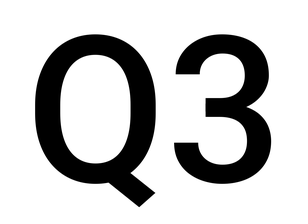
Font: Roboto_Medium